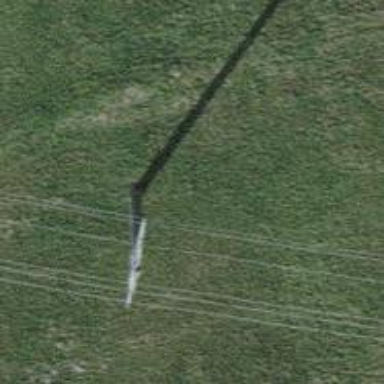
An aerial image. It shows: Concrete power pole.